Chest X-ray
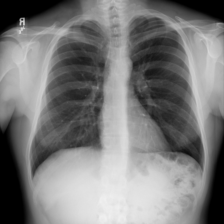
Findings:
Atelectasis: negative
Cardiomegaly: negative
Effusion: negative
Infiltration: positive
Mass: negative
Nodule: negative
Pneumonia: negative
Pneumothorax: negative
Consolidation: negative
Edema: negative
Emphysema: negative
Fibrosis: negative
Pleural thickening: negative
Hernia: negative